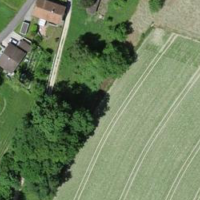
EUNIS habitat code: 52
Species observed at this site:
Allium ursinum